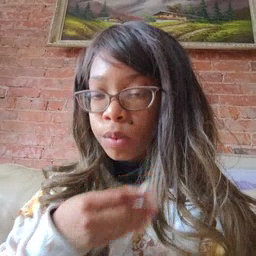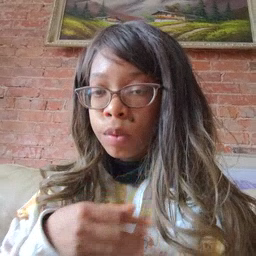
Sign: flower